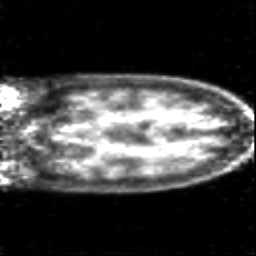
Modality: PET
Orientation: coronal
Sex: female
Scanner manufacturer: siemens